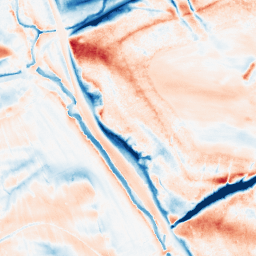
Category: classical
Decomposition family: gaussian_anisotropic
Decomposition parameters: sigma_x: 2
sigma_y: 10
Upsampling method: quadratic
Upsampling parameters: scale: 8
Upsampling scale: 8